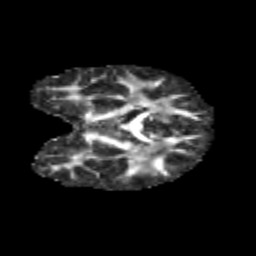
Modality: FA
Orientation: coronal
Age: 11
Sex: female
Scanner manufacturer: siemens
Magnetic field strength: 3 T
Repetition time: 3.8 s
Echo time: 0.07 s